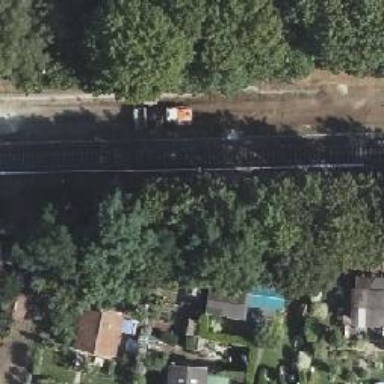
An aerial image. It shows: Light rail railway line with electrified rails.